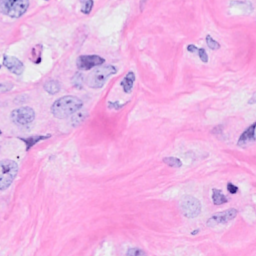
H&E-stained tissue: Breast